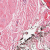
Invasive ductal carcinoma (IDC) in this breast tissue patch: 0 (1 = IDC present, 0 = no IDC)